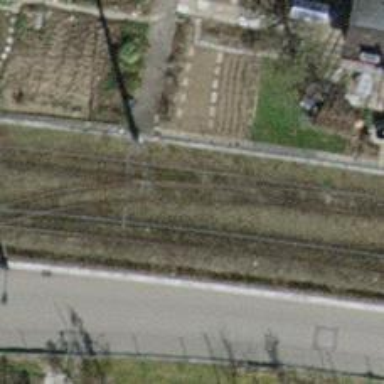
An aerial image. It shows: Tram railway siding with electrified contact line. There is one track in the siding.